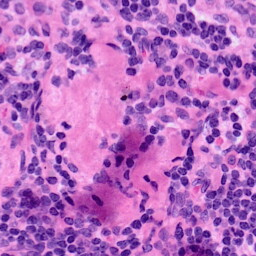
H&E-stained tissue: LymphNode